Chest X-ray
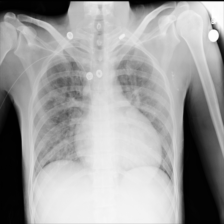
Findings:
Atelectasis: negative
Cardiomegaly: negative
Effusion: negative
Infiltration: negative
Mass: negative
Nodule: negative
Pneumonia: negative
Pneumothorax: negative
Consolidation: positive
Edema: negative
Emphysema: negative
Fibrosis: negative
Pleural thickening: negative
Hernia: negative